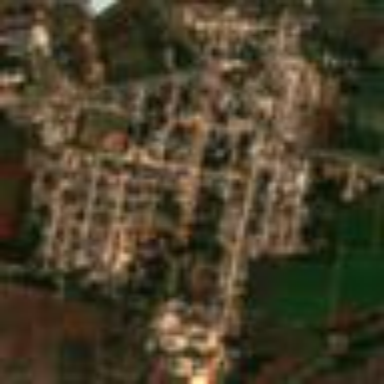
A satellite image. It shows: Residential area located in town.